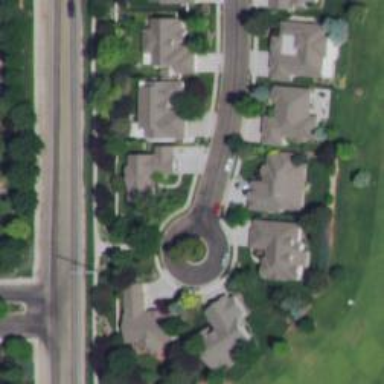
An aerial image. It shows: Turning loop on the road.